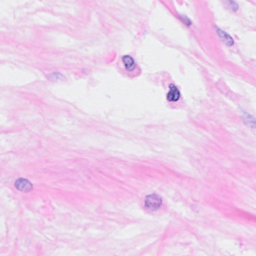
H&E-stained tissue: Breast